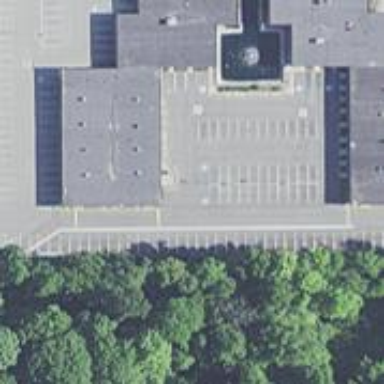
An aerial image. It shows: Parking area.